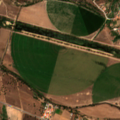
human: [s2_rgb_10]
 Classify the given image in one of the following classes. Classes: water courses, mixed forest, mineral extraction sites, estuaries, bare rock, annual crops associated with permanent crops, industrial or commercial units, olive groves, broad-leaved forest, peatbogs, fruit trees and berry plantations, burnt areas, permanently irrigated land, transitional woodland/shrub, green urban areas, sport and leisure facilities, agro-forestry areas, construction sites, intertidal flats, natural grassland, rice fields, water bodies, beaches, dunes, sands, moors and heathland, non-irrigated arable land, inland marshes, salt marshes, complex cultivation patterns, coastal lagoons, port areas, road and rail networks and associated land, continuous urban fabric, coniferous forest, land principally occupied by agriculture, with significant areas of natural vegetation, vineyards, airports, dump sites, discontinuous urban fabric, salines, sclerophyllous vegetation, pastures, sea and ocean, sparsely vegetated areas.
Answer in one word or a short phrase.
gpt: permanently irrigated land, complex cultivation patterns, land principally occupied by agriculture, with significant areas of natural vegetation, agro-forestry areas, transitional woodland/shrub